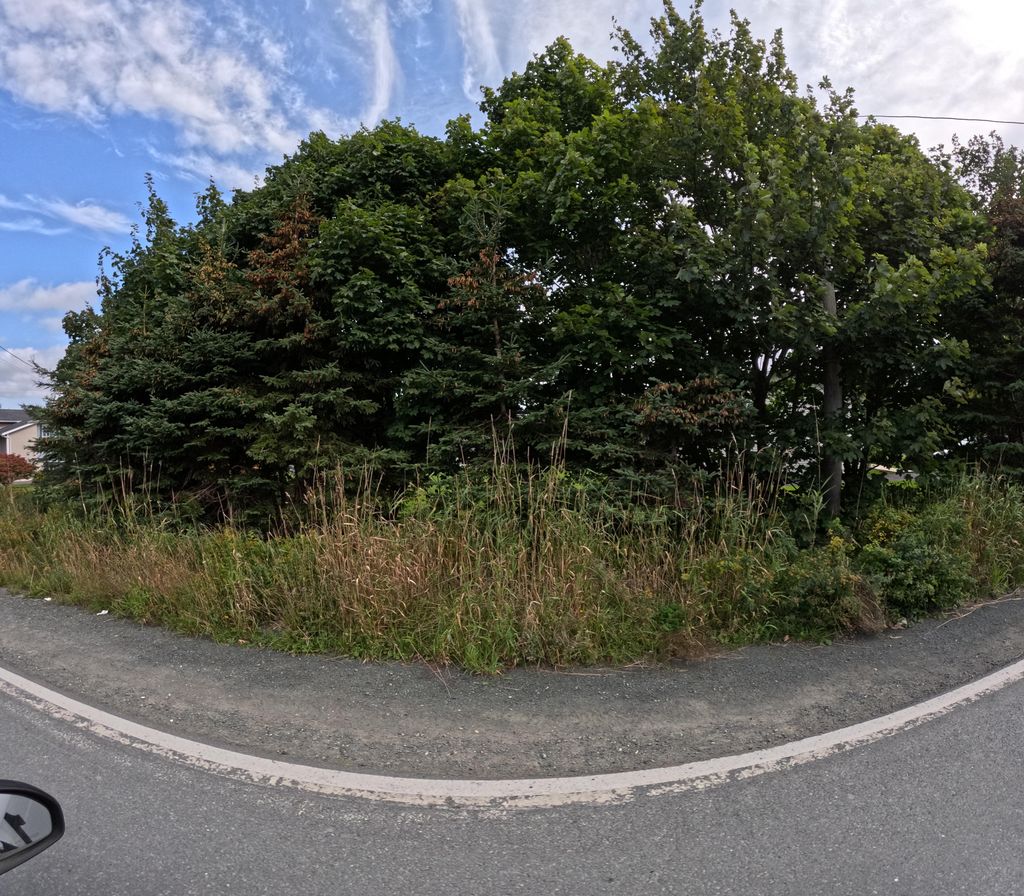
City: st_johns